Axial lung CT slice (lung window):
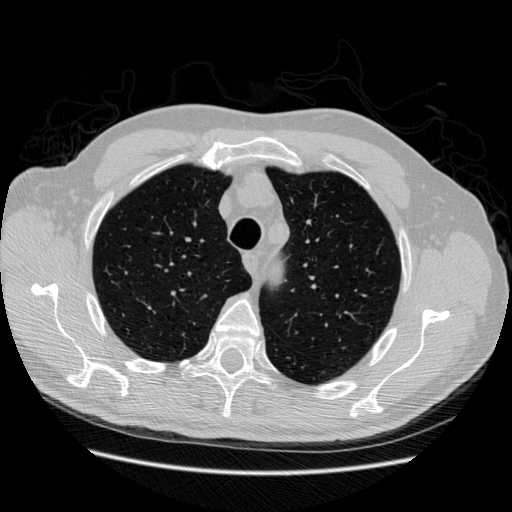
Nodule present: no